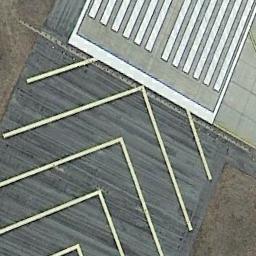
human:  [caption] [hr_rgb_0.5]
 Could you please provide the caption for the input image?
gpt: The runway is on the bare land .

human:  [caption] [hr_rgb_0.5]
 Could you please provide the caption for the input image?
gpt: Next to the runway is brown bare ground with short white lines and yellow arrow signs on the runway .

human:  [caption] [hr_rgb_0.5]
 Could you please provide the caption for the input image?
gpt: Runways are marked by arrows and vertical lines .

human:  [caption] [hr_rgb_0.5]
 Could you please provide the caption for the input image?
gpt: The runway has some arrow markings and a threshold marking .

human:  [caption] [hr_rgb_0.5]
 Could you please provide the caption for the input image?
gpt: The runway is marked with white lines and yellow arrows .